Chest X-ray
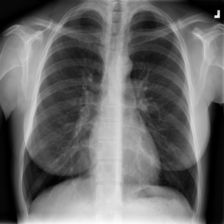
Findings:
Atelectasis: negative
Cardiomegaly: negative
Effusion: negative
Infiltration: negative
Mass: negative
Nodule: negative
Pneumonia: negative
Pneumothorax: negative
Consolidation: negative
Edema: negative
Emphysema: negative
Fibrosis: negative
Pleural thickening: negative
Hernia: negative